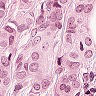
Metastatic tissue present: yes